Field crop: maize
Growth stage: 2
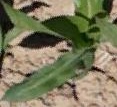
Species: maize